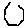
Label: hexagon